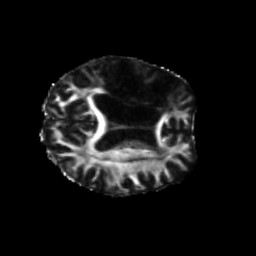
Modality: FA
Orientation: axial
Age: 66
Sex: female
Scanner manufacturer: siemens
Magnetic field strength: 3 T
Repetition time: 5.25 s
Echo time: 0.08 s